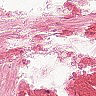
Metastatic tissue present: no